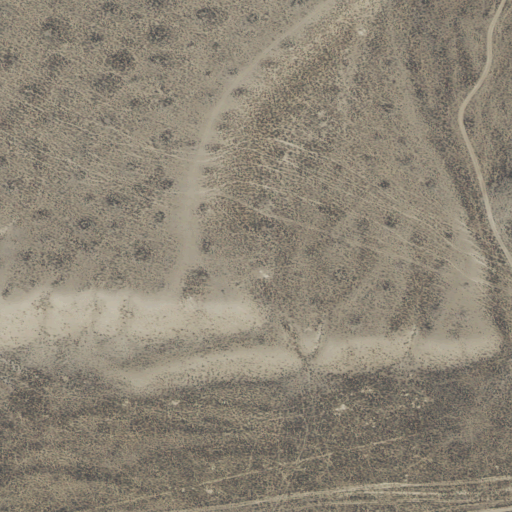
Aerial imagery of valley in Idaho named Baby Joe Gulch containing grassland and shrub